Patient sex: F
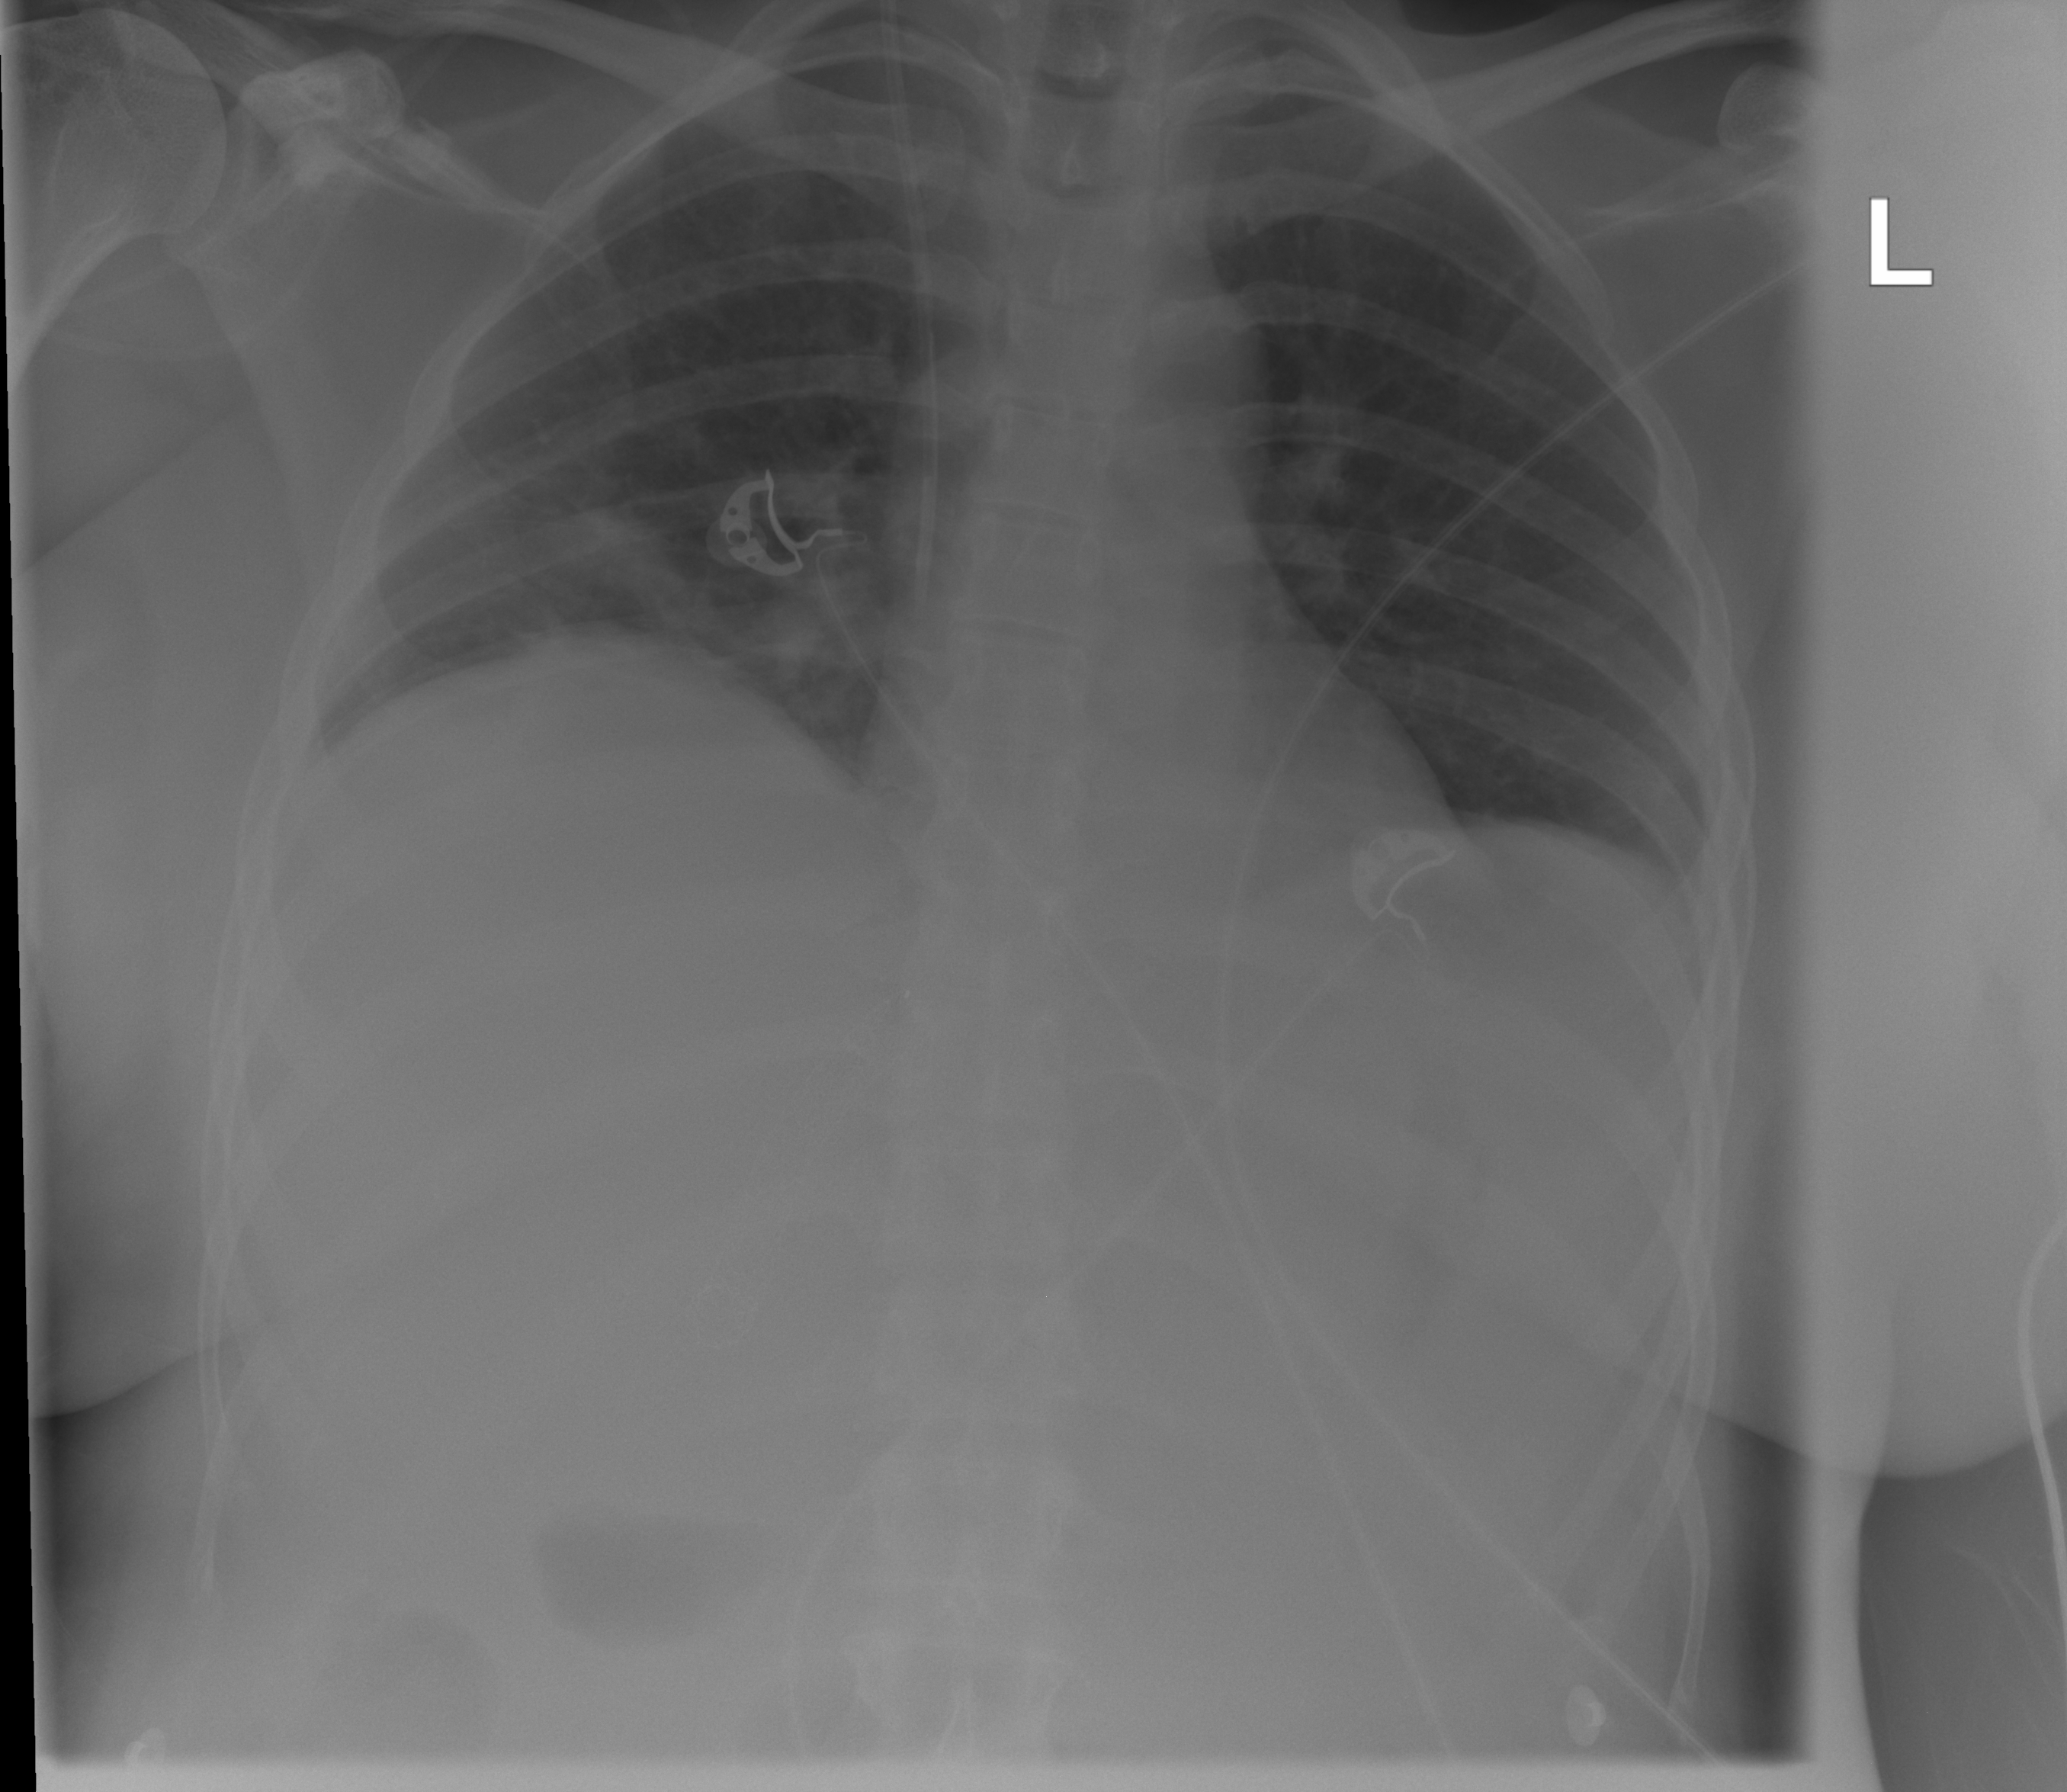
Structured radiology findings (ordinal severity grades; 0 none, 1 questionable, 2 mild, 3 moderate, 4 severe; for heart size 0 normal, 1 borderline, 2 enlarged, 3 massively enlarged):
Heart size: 0
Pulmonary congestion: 0
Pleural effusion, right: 0
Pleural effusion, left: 0
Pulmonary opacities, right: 1
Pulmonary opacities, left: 0
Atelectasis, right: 2
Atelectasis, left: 0